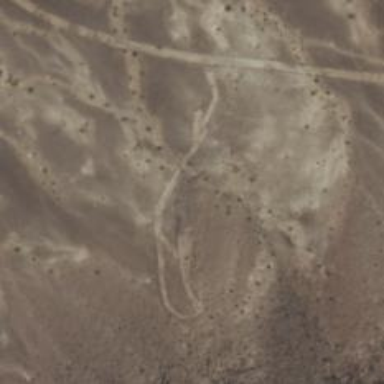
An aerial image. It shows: Path.